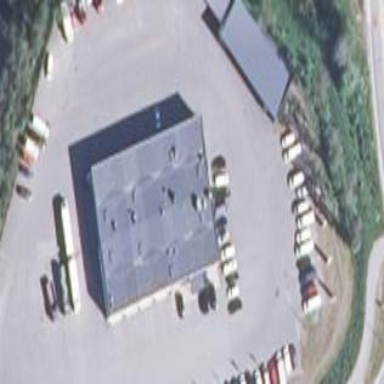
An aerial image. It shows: Retail building.